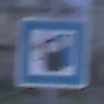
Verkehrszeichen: LadestationFuerElektrofahrzeuge
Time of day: SunriseSunset
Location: Outdoor (Urban)
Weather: Overcast
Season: NotSpecified
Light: Natural